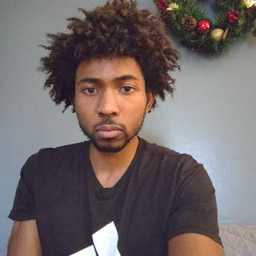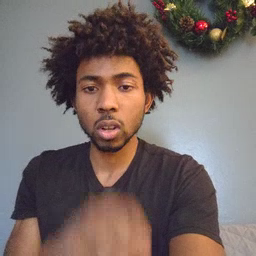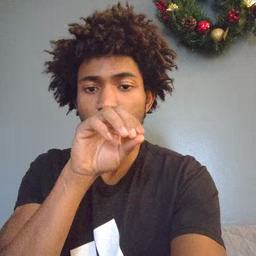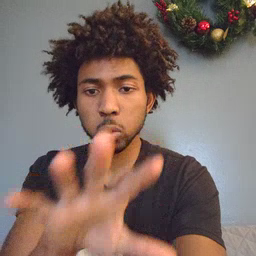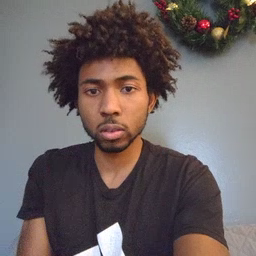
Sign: blow